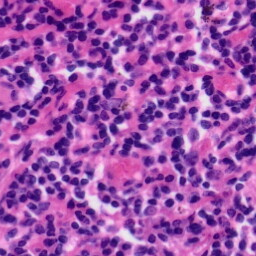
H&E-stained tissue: Tonsil